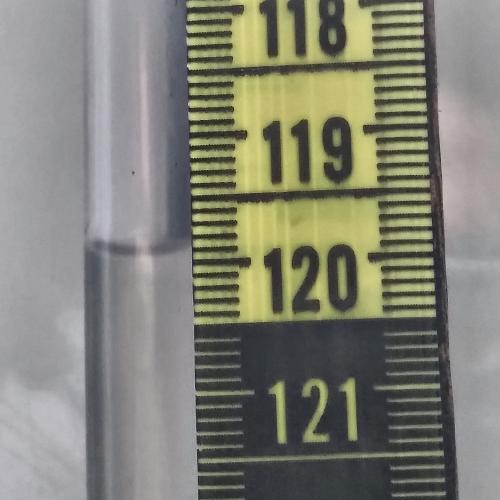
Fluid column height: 119.9 cm